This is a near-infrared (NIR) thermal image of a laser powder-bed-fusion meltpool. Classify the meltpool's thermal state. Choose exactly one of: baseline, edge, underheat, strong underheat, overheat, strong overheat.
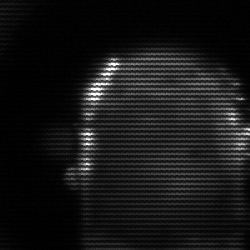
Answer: baseline